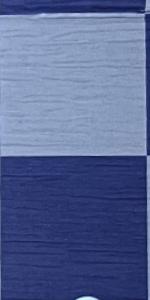
Label: Empty